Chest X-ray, AP view. Patient: 53 years old, sex M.
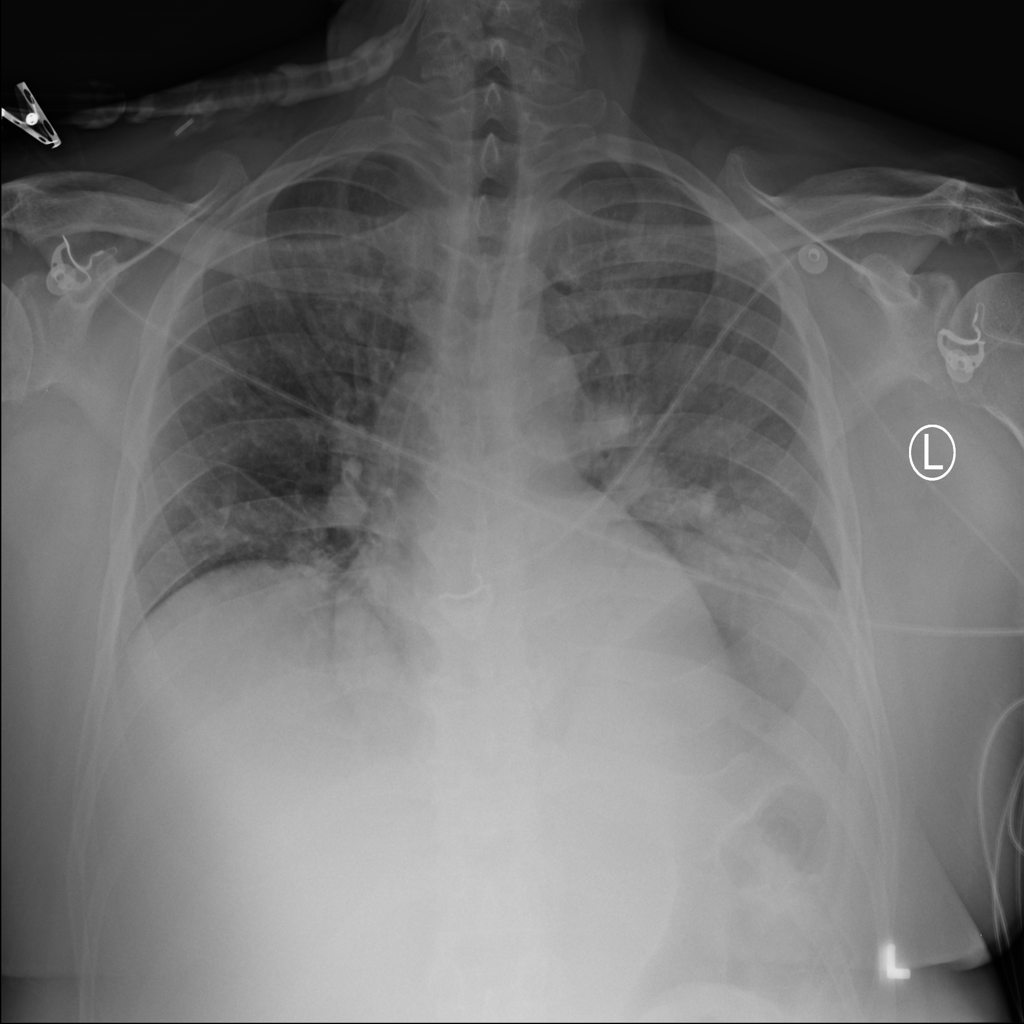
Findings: Atelectasis, Infiltration